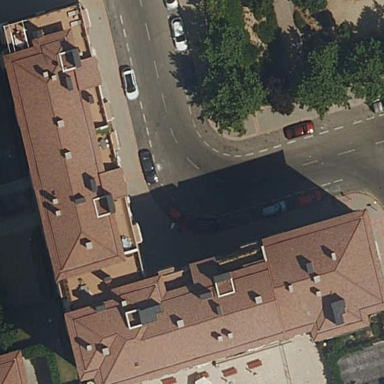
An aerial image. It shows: Residential building.